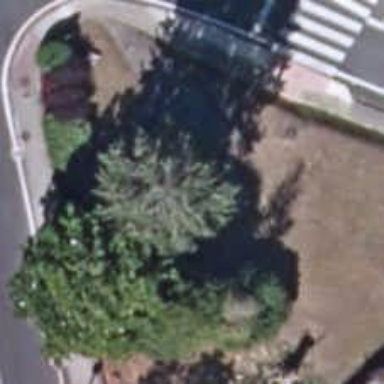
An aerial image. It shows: Wayside cross with historic significance.